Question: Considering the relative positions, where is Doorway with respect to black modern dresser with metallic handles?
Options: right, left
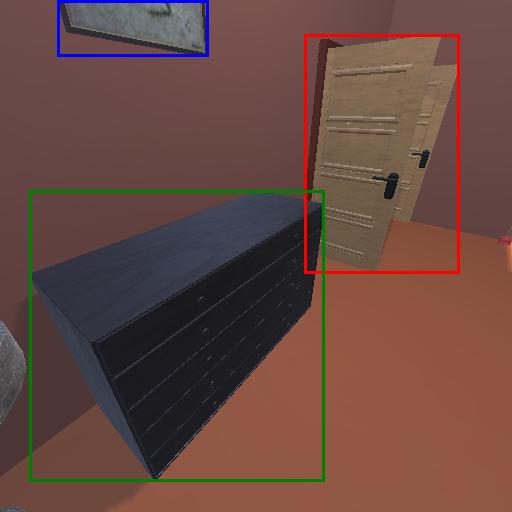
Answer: right